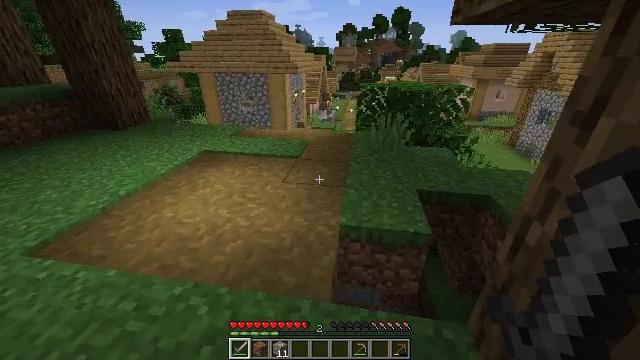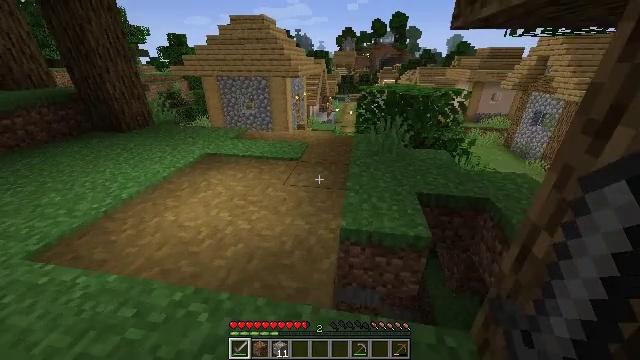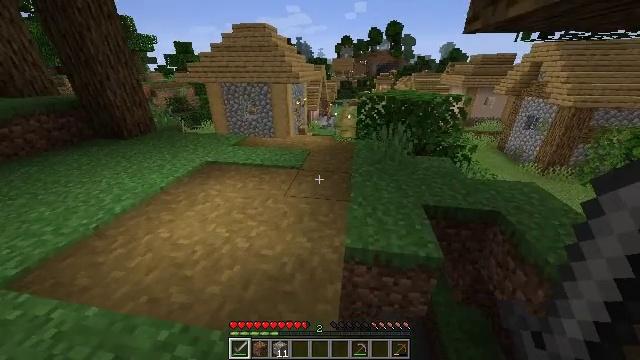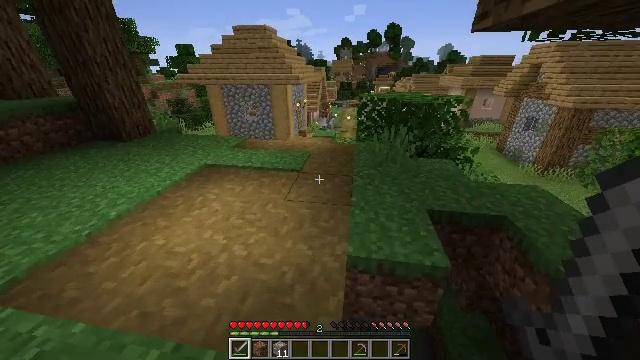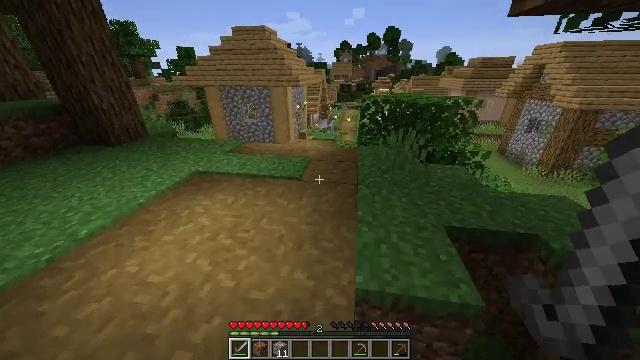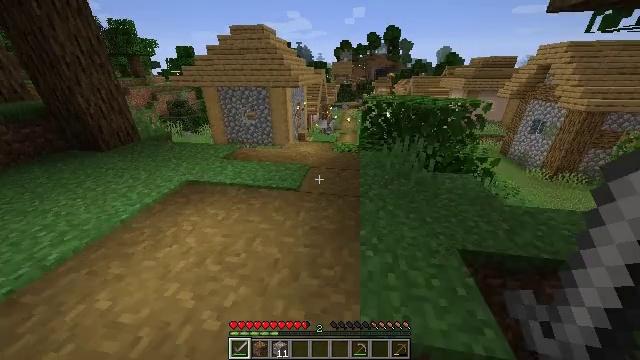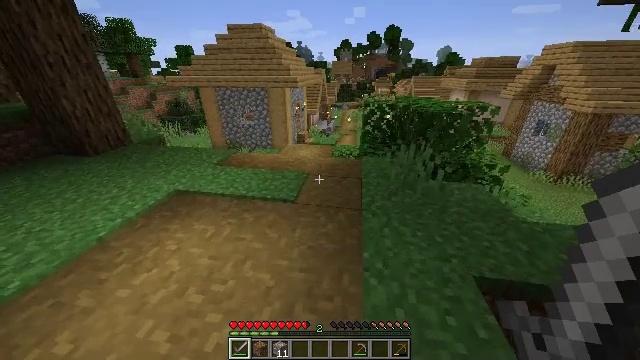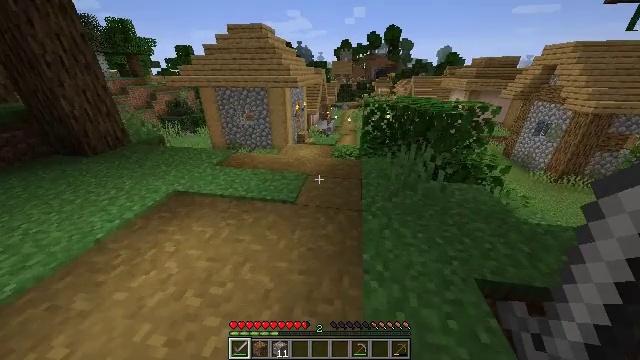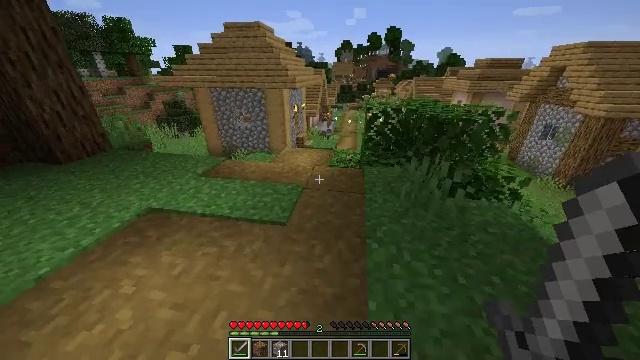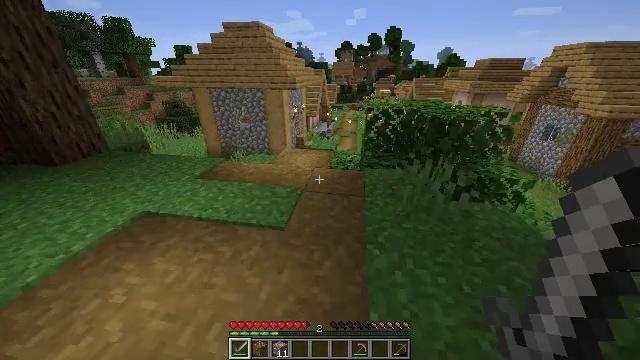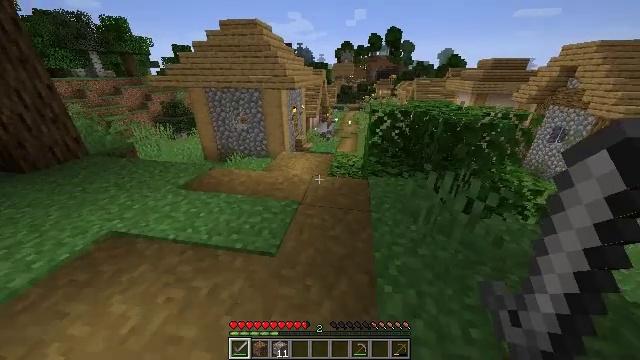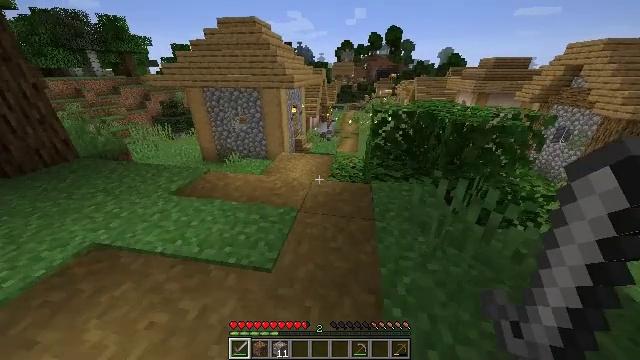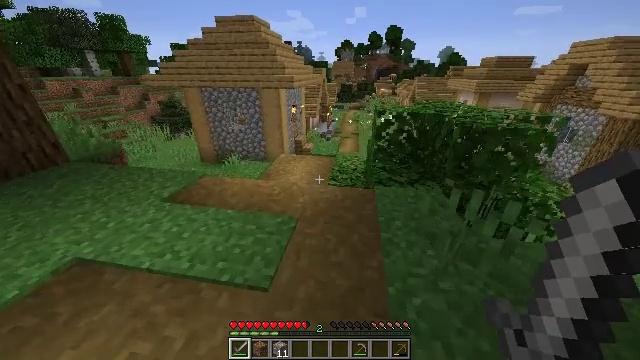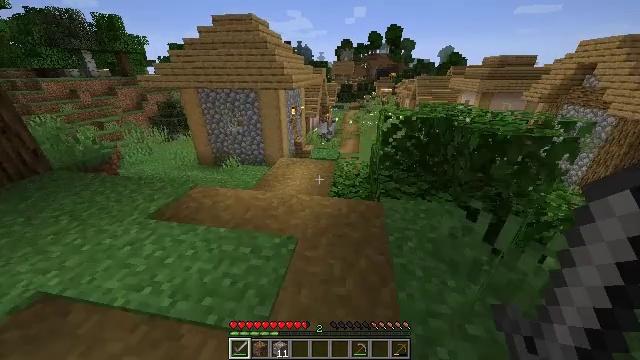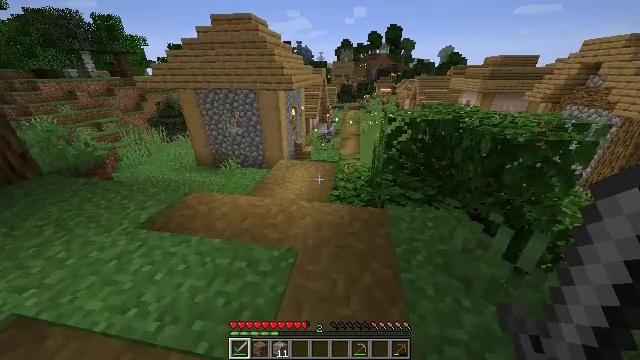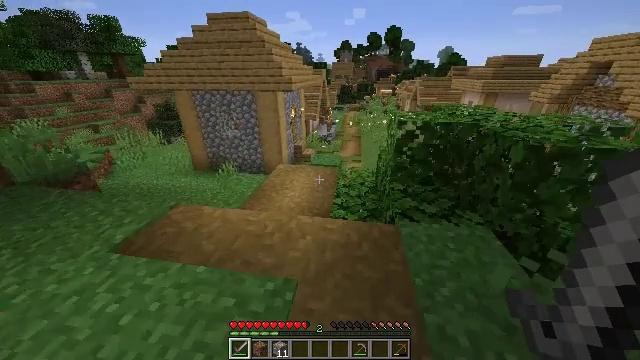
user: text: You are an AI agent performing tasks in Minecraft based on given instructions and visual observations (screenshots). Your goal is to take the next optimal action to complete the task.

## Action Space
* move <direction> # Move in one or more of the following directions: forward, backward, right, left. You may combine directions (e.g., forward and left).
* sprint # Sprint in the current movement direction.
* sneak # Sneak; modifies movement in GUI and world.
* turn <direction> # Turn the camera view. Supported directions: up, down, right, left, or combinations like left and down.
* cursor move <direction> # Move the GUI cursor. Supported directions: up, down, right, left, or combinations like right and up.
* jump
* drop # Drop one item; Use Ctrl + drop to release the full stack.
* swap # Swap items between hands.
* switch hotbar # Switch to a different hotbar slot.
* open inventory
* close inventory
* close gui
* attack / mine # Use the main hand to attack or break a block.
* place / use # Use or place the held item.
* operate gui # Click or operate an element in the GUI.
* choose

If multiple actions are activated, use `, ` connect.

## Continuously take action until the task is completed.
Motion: motion action
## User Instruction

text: Remove the white bed from its place.
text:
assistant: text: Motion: move forward
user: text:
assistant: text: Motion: move forward
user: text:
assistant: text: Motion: move forward
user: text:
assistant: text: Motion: move forward
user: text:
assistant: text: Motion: move forward
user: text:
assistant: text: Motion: move forward
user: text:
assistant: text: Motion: move forward
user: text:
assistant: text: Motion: move forward
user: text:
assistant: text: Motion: move forward
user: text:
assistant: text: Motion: move forward
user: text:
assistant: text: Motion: move forward
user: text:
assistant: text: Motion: move forward
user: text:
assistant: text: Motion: move forward
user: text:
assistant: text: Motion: move forward
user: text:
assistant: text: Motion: move forward
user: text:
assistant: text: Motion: move forward
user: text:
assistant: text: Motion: move forward
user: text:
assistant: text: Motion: move forward
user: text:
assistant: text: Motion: move forward
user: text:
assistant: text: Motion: move forward
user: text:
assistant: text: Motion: move forward
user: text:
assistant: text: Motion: move forward
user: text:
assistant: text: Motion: move forward
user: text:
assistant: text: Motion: move forward
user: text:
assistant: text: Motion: move forward
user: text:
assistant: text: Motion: move forward
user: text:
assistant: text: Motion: move forward
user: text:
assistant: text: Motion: move forward
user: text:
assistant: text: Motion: move forward
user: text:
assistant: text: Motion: move forward